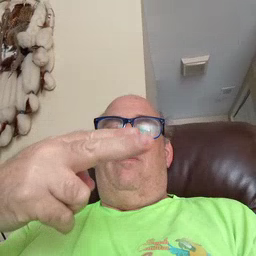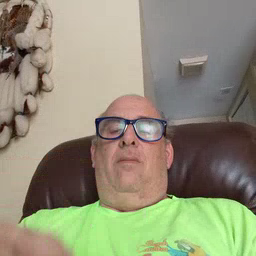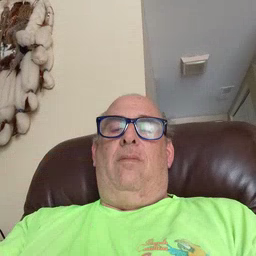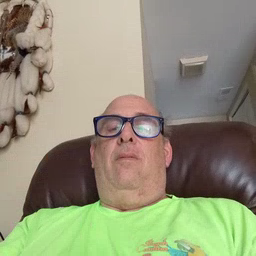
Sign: scissors